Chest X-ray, PA view. Patient: 71 years old, sex M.
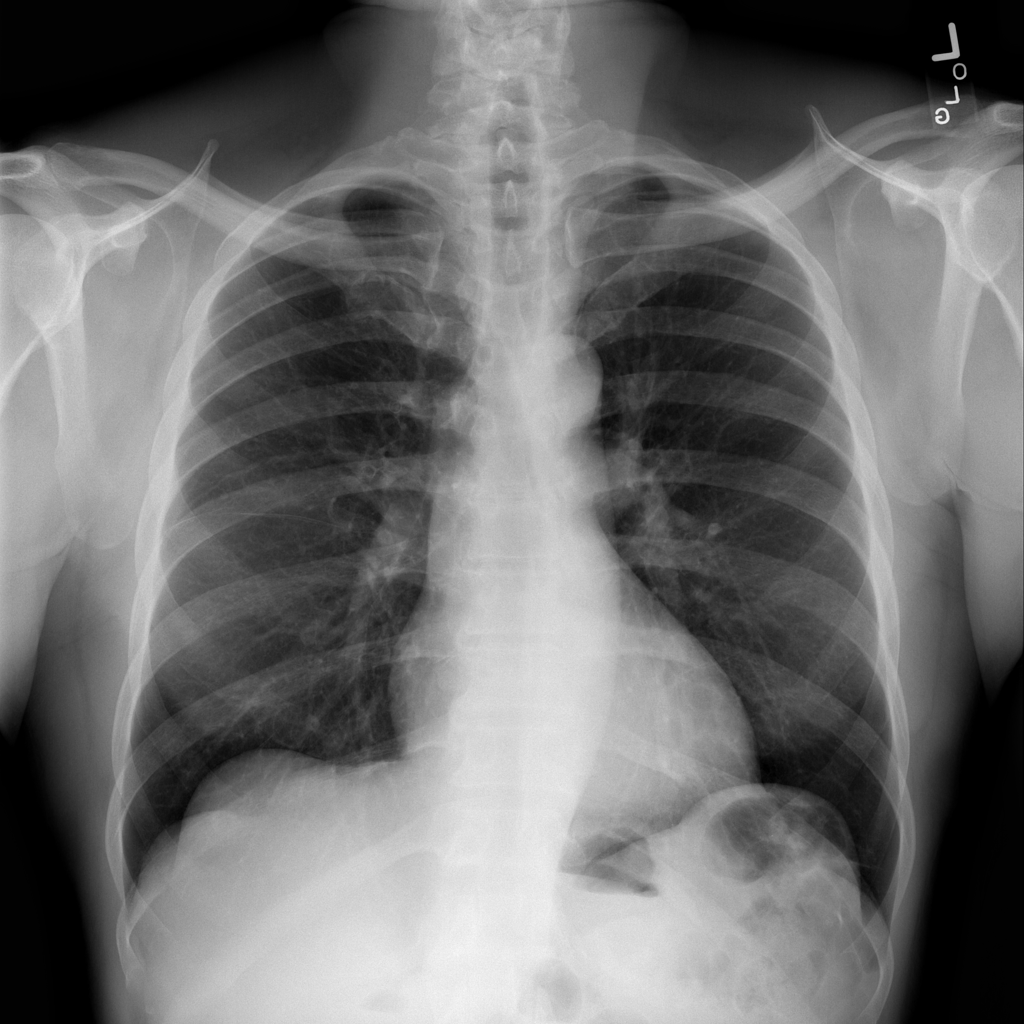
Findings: No Finding